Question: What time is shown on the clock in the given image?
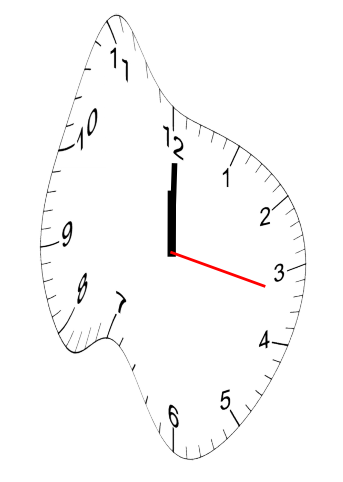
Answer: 12:00:17